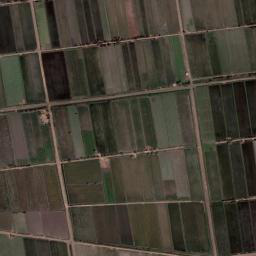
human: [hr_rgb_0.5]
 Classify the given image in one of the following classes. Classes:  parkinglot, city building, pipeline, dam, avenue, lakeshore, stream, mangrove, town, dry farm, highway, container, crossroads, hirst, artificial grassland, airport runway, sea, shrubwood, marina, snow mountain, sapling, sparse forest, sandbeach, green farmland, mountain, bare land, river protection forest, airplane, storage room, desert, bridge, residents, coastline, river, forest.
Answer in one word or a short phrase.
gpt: green farmland